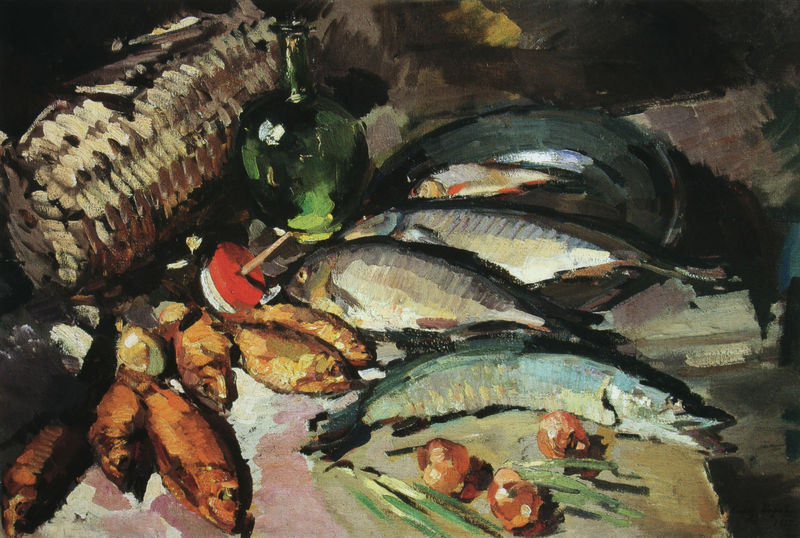
Titel: Fische
Künstler: Konstantin Korovin
Standort: Moskau
Institution: Tretjakov Galerie
Schlagwörter: blau, dunkel, feder, gemälde, meer, schatten, weiß, aquarell, cezanne, fluss, gelb, grob, grün, impressionismus, see, abend, braun, frankreich, glas, grau, hell, licht, mund, orange, schwarz, tisch, obst, rot, tier, tiere, beige, expressionismus, flächig, malerei, flasche, augen, schale, schüssel, silber, teller, tod, bild, tischtuch, öl, spiegelung, pastos, boden, auge, gold, drei, rosa, schuppen, frucht, früchte, gemüse, krug, mais, maiskolben, stilleben, stillleben, apfel, tomate, farbig, liegen, süden, moderne, markt, vorbereitung, material, essen, wein, duktus, reflexe, glanz, korb, brot, platte, zwiebel, gefäß, meeresfrüchte, memento mori, nahrung, geflecht, weidenkorb, geld, zeitung, angel, leinwand, speisen, mahl, mahlzeit, karaffe, küche, fisch, karpfen, bankett, silberteller, maul, hunger, natur morte, tomaten, muschel, fischerei, fang, küchenstück, golden, auarell, kraut, bohnen, erbsen, weinflasche, kreisel, reuse, fische, forelle, bauchig, vorrat, flossen, angeln, kiemen, scholle, fischen, hecht, knoblauch, schwimmer, pfanne, krabben, maritim, zwiebeln, glasflasche, expresionistisch, lauch, schnaps, schuch, spiess, rettich, hering, geräuchert, schillern, schillernd, farbspiel, goldbraun, nahsichtig, fruch, angerichtet, barben, czesanne, fasten, fischarten, fkscn, forellen, gedörrt, geflochtene flasche, geräuchertz, heringe, leinwant, lovis corint, nahrungsmittel, nature norte, oberflächen des glitschigen, pastoser farbauftrag, räucherfisch, sardellen, sardinen, schalotten, zoom, old, seefisch, stilleben mit fisch, apofel, sprotten, komplemetärfarben, futte